Question: I'm having issue with site. I need to use XMLHttpRequest to send GET request to my api running on Node.js
The Issue is that when I do the request it doesn't send the payload. It's just an empty object. If I do the same without the XMLHttpRequest, for example in Postman everything works.
This is my XMLHttpRequest Function:
'''
// AJAX Client (for RESTful API)
app.client = {}
// Interface for making API calls
app.client.request = function(headers,path,method,queryStringObject,payload,callback){
// Set defaults
headers = typeof(headers) == 'object' && headers !== null ? headers : {};
path = typeof(path) == 'string' ? path : '/';
method = typeof(method) == 'string' && ['POST','GET','PUT','DELETE'].indexOf(method.toUpperCase()) > -1 ? method.toUpperCase() : 'GET';
queryStringObject = typeof(queryStringObject) == 'object' && queryStringObject !== null ? queryStringObject : {};
payload = typeof(payload) == 'object' && payload !== null ? payload : {};
callback = typeof(callback) == 'function' ? callback : false;
// For each query string parameter sent, add it to the path
var requestUrl = path+'?';
var counter = 0;
for(var queryKey in queryStringObject){
if(queryStringObject.hasOwnProperty(queryKey)){
counter++;
// If at least one query string parameter has already been added, preprend new ones with an ampersand
if(counter > 1){
requestUrl+='&';
}
// Add the key and value
requestUrl+=queryKey+'='+queryStringObject[queryKey];
}
}
// Form the http request as a JSON type
var xhr = new XMLHttpRequest();
xhr.open(method, requestUrl, true);
xhr.setRequestHeader("Content-type", "application/json");
// For each header sent, add it to the request
for(var headerKey in headers){
if(headers.hasOwnProperty(headerKey)){
xhr.setRequestHeader(headerKey, headers[headerKey]);
}
}
// If there is a current session token set, add that as a header
if(app.config.sessionToken){
xhr.setRequestHeader("token", app.config.sessionToken.id);
}
// When the request comes back, handle the response
xhr.onreadystatechange = function() {
if(xhr.readyState == XMLHttpRequest.DONE) {
var statusCode = xhr.status;
var responseReturned = xhr.responseText;
// Callback if requested
if(callback){
try{
var parsedResponse = JSON.parse(responseReturned);
callback(statusCode,parsedResponse);
} catch(e){
callback(statusCode,false);
}
}
}
}
// Send the payload as JSON
var payloadString = JSON.stringify(payload);
xhr.send(payloadString);
};
'''
This is code from when I make the request:
'''
app.loadCartViewPage = function(){
var emailAdress = typeof(app.config.sessionToken.emailAdress) == 'string' ? app.config.sessionToken.emailAdress : false;
if(emailAdress){
var queryStringObject = { 'emailAdress' : emailAdress };
app.client.request(undefined, 'api/users', 'GET', queryStringObject, undefined, function(statusCode, responsePayload){
if(statusCode == 200){
var cartId = typeof(responsePayload.carts) == 'object' && responsePayload.carts instanceof Array ? responsePayload.carts[0] : [];
var payload = {'emailAdress' : emailAdress, 'cartId' : cartId };
app.client.request(undefined, 'api/carts', 'GET', undefined, payload, function(statusCode, responsePayload){
console.log(responsePayload);
});
} else {
app.logUserOut();
}
});
} else {
app.logUserOut();
}
};
'''
The first GET request goes through as it should where I pass only queryString, but the second sends just empty objects.

Thanks for help in advance
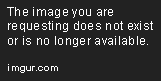
Answer: 'XMLHttpRequest' does not send a body for a GET or HEAD request. Arguments or options for those requests should be in query parameters, not in the body.
Here's a note from the <URL>:
> send() accepts an optional parameter which lets you specify the request's body; this is primarily used for requests such as PUT. If the request method is GET or HEAD, the body parameter is ignored and the request body is set to null.